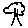
Label: tree